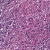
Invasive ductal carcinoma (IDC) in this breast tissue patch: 1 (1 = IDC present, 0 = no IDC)